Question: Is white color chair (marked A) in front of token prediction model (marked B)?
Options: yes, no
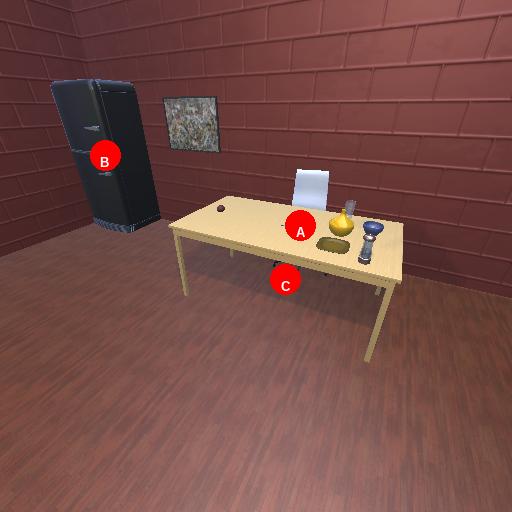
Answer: yes